Question: When the attribute "stroke" of an svg text is defined, the text looks thicker.
I get the same result in webkit, gecko, and trident.
I am working with a designer using svg, I would like to get the same result that he has designed, but in html/css.
Example:
'''
<div>bla - html</div>
<div style="font-weight:bold">bla - html bold</div>
<svg height="30px"><text x="0" y="20">bla - svg</text></svg>
<svg height="30px"><text x="0" y="20" stroke="#000000">bla - svg stroke</text></svg>
'''
Result screenshot:

How can I simulate that in html/css?
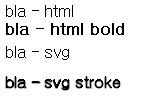
Answer: if you do not set a 'stroke-width' , defaut value is for 1 pixel:
Try this :
'''
<svg height="30px"><text x="0" y="20" stroke-width="0" stroke="#000000">bla - svg stroke width 0</text></svg>
<svg height="30px"><text x="0" y="20" stroke="#000000">bla - svg stroke no width defined</text></svg>
<svg height="30px"><text x="0" y="20" stroke-width="1" stroke="#000000">bla - svg stroke width 1</text></svg>
<svg height="30px"><text x="0" y="20" stroke-width="2" stroke="#000000">bla - svg stroke width 2</text></svg>
'''
---
# At this time
'text-stroke' is actually avalaible in webkit , using vendor prefix. So is 'text-fill'.
avalaible in other browser too , check it out here : <URL>
# how to use it in webkit browser :
<URL>
example
'''
p {
letter-spacing: 1px;
-webkit-text-stroke: red 1px;
}
'''
'''
<p style="color:white;font:bold 30px arial">text stroke width 1</p>
'''
---
# for now
, you need to use multiple text-shadow to increase as much as needed the shadow to turn it into a full strike color .
<URL>
'''
p {
font-wheight:bold;
letter-spacing:1px;
color:white;
}
[data-stroke="1"] {
text-shadow:
0 0 1px red,
0 0 1px red,
0 0 1px red,
0 0 1px red,
0 0 1px red,
0 0 1px red,
0 0 1px red,
0 0 1px red,
0 0 1px red;
}
[data-stroke="2"] {
text-shadow:
0 0 2px red,
0 0 2px red,
0 0 2px red,
0 0 2px red,
0 0 2px red,
0 0 2px red,
0 0 2px red,
0 0 2px red,
0 0 2px red,
0 0 2px red;
}
[data-stroke="2sharp"] {
text-shadow:
0 0 2px red,
0 0 2px red,
0 0 2px red,
0 0 2px red,
0 0 2px red,
0 0 2px red,
0 0 2px red,
0 0 2px red,
0 0 2px red,
0 0 2px red,
0 0 2px red,
0 0 2px red,
0 0 2px red,
0 0 2px red,
0 0 2px red,
0 0 2px red,
0 0 2px red,
0 0 2px red,
0 0 2px red,
0 0 2px red,
0 0 2px red,
0 0 2px red,
0 0 2px red,
0 0 2px red,
0 0 2px red,
0 0 2px red,
0 0 2px red,
0 0 2px red,
0 0 2px red,
0 0 2px red,
0 0 2px red,
0 0 2px red,
0 0 2px red,
0 0 2px red,
0 0 2px red,
0 0 2px red,
0 0 2px red,
0 0 2px red,
0 0 2px red,
0 0 2px red,
0 0 2px red,
0 0 2px red,
0 0 2px red,
0 0 2px red,
0 0 2px red,
0 0 2px red;
}
'''
'''
<p data-stroke="1">bla - text stroke width 1</p>
<p data-stroke="2">bla - text stroke width 2</p>
<p data-stroke="2sharp">bla - text stroke sharp width 2</p>
'''